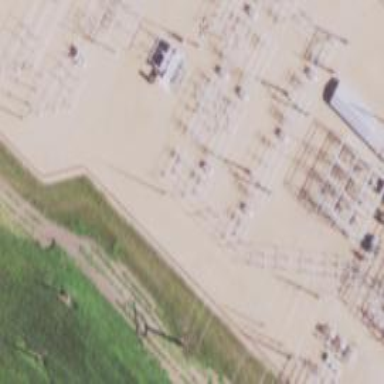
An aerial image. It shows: Switch for power supply.